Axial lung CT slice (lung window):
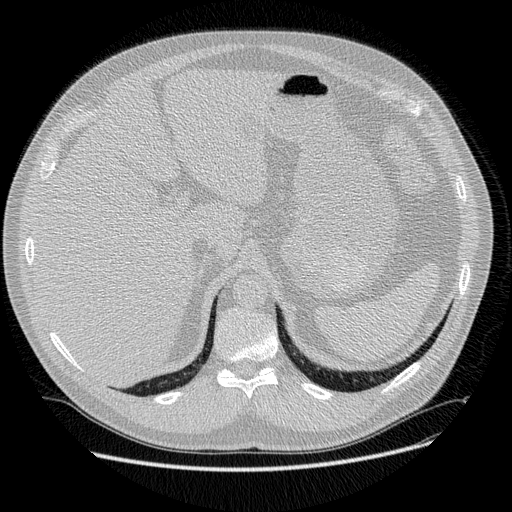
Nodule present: no